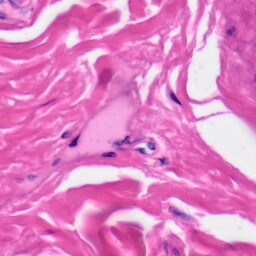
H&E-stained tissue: Skin